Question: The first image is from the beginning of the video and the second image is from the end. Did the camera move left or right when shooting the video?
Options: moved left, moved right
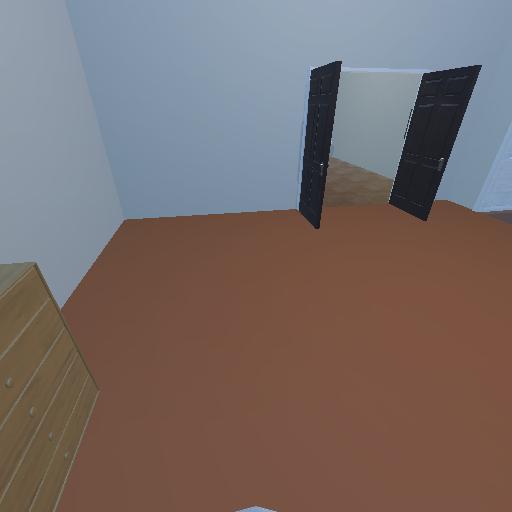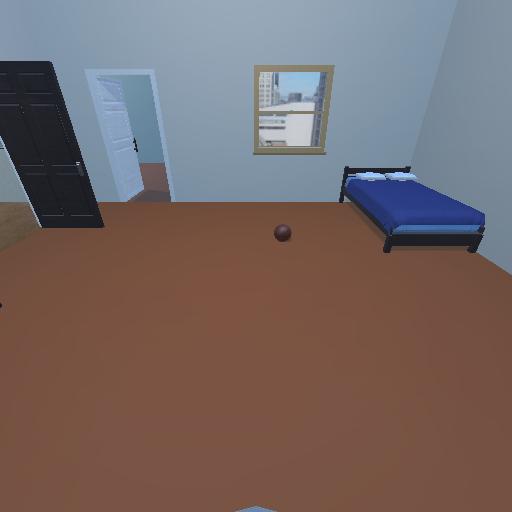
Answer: moved left